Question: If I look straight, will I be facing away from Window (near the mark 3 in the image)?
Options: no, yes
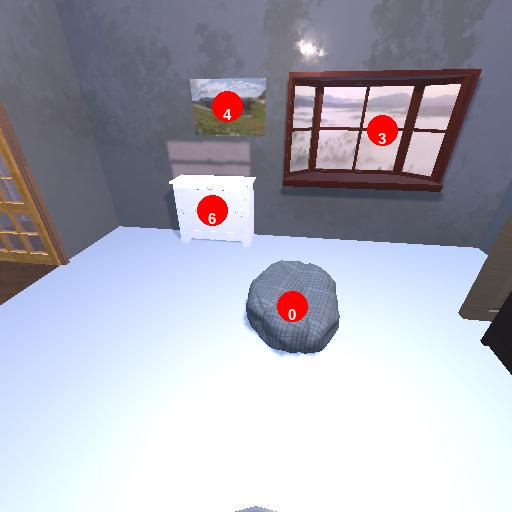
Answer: no